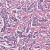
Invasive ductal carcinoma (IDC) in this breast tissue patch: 1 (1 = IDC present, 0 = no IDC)